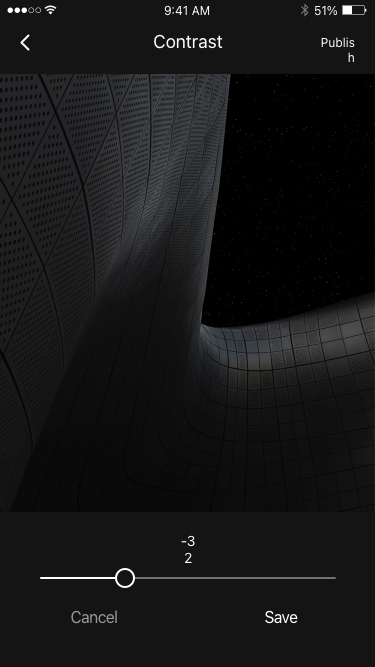
Text in this UI design:
Save
Cancel
-32
Contrast
Publish